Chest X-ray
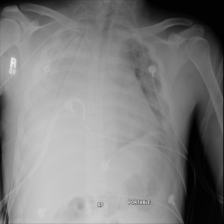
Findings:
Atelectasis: negative
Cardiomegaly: negative
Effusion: negative
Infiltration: positive
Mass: negative
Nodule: negative
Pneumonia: negative
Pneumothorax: negative
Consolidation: negative
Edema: negative
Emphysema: negative
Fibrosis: negative
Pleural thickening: negative
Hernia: negative